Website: apple
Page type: payment
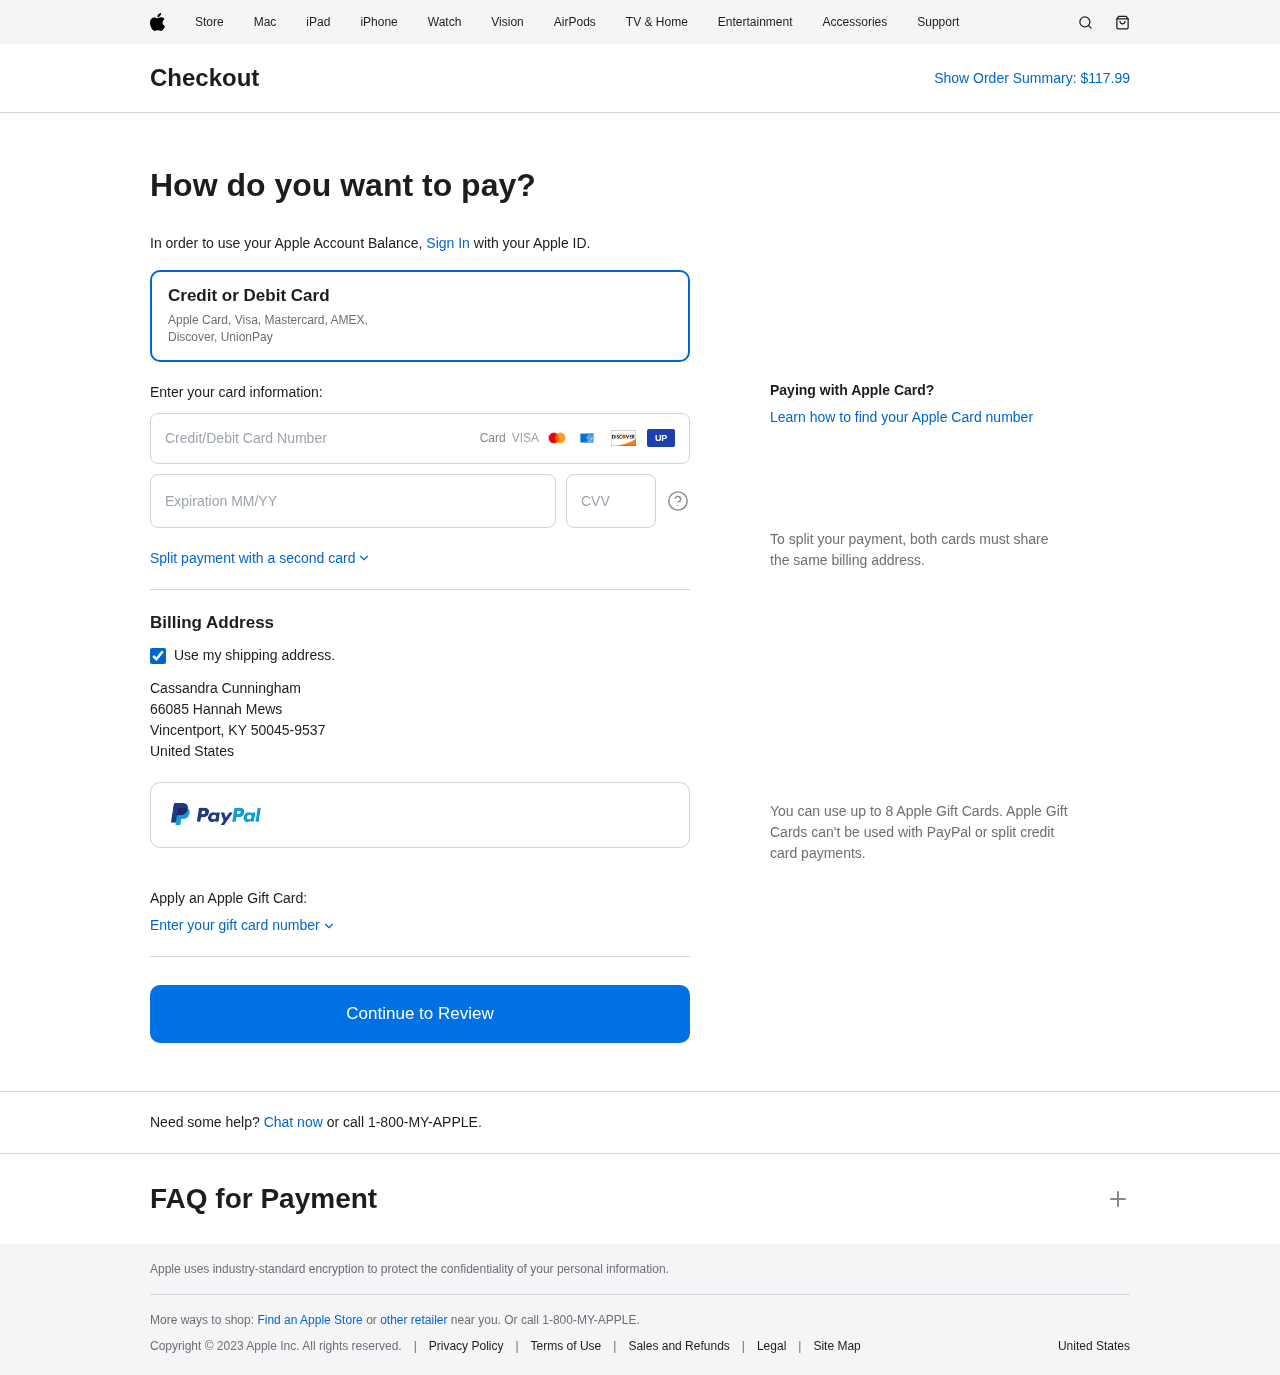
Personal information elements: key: PII_CARD_CVV
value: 3840
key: PII_CARD_EXPIRY
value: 01/28
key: PII_CARD_NUMBER
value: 3747 5600 4768 714
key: PII_COUNTRY
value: United States
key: PII_FULLNAME
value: Cassandra Cunningham
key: PII_STREET
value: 66085 Hannah Mews
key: PII_CITY_STATE_ZIP
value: Vincentport, KY 50045-9537
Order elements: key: ORDER_TOTAL
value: $117.99